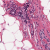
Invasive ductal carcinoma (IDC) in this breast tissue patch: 0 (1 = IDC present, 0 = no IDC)